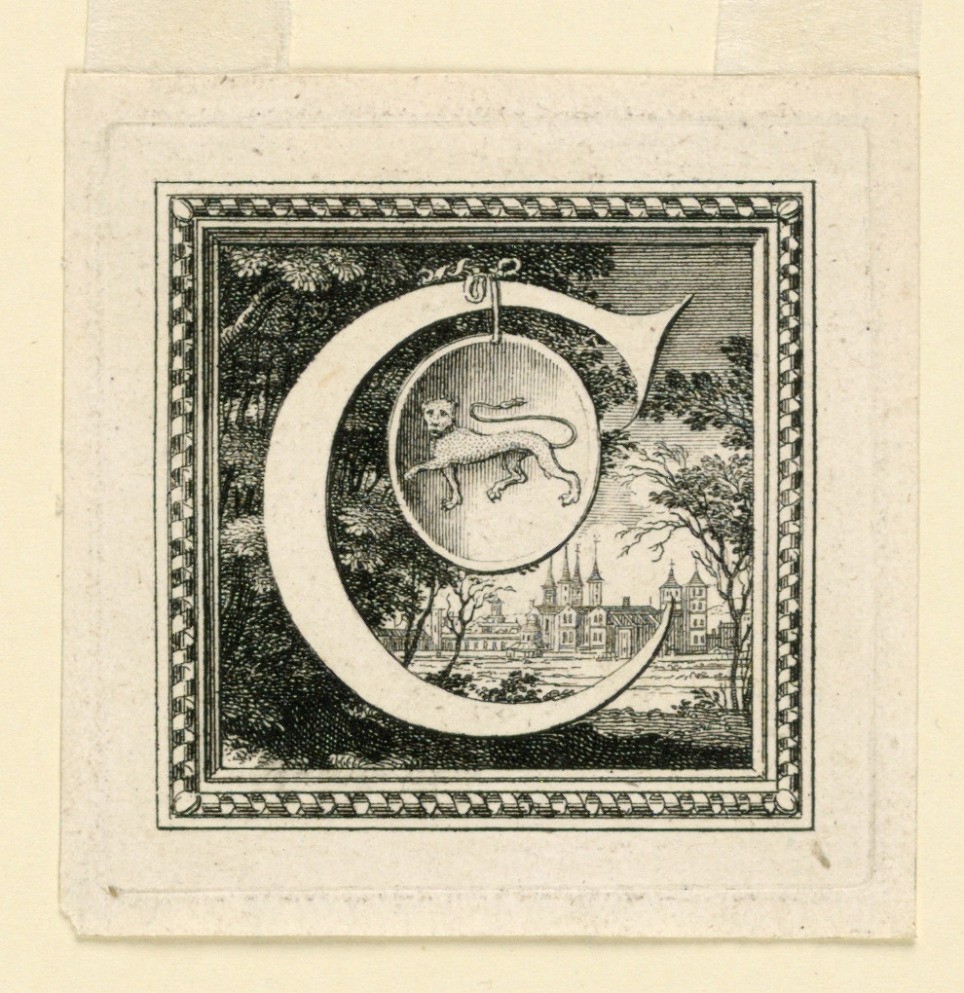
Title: Letter C, for Baluze's "Histoire générale de la Maison d'Auvergne"
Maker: Sebastien Leclerc, French, 1637–1714
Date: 1707–08
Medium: Etching on paper
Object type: Print
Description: A medallion showing a lioness is suspended from the top of the C.  A cathedral in the right distance.